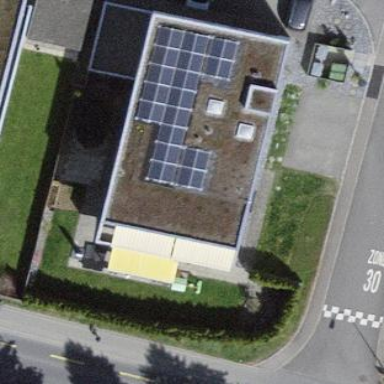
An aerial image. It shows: Solar power generator using photovoltaic method with solar photovoltaic panel types.